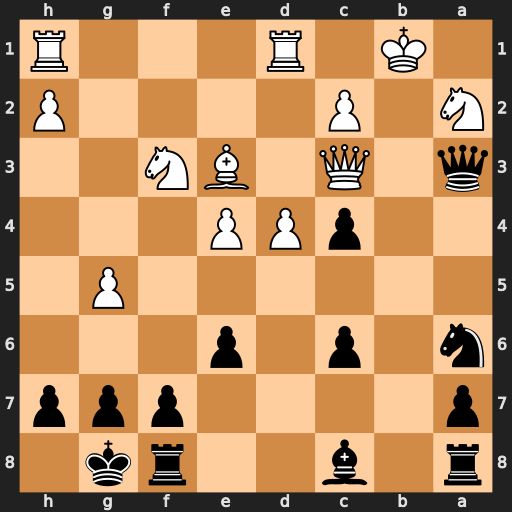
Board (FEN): r1b2rk1/p4ppp/n1p1p3/6P1/2pPP3/q1Q1BN2/N1P4P/1K1R3R
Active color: b
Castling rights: -
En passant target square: -
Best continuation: Rb8+ Ka1 Nb4 Qxb4 Rxb4